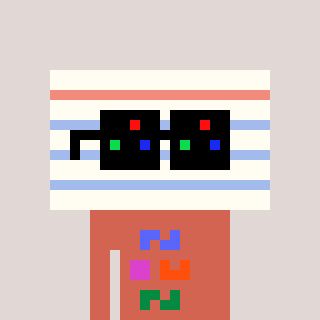
a pixel art character with square black sunglasses, a empty notebook page-shaped head and a peachy-colored body on a warm background